Question: These Bindings don't seem to want to work anymore. They were working fine yesterday.
XAML:
'''
<ListBox Name="NotesList" Background="WhiteSmoke">
<ListBox.ItemTemplate>
<DataTemplate>
<TextBlock Text="{Binding Title}" />
</DataTemplate>
</ListBox.ItemTemplate>
</ListBox>
<TextBox x:Name="NoteTitle" Text="{Binding ElementName=NotesList, Path=SelectedItem.Title, Mode=TwoWay}" HorizontalAlignment="Stretch" VerticalAlignment="Top" Height="50" FontSize="24" Background="GhostWhite" />
<TextBox x:Name="NoteContents" AcceptsReturn="True" Text="{Binding ElementName=NotesList, Path=SelectedItem.Content, Mode=TwoWay}" HorizontalAlignment="Stretch" VerticalAlignment="Stretch" Margin="0, 50, 0, 0" />
'''
Code-behind (C#):
'''
public class NoteView
{
public string Title { get; set; }
public string Path { get; set; }
public string Note { get; set; }
}
'''
and as you can see from the code depicted in the image below, that it is correct and should work. You can also see below, that the contents of the files are being read/set, but it's just not updating the UI.
Any ideas what I am doing wrong? I've been at it for a while tonight, and am getting nowhere - I have no idea what's up with this code.

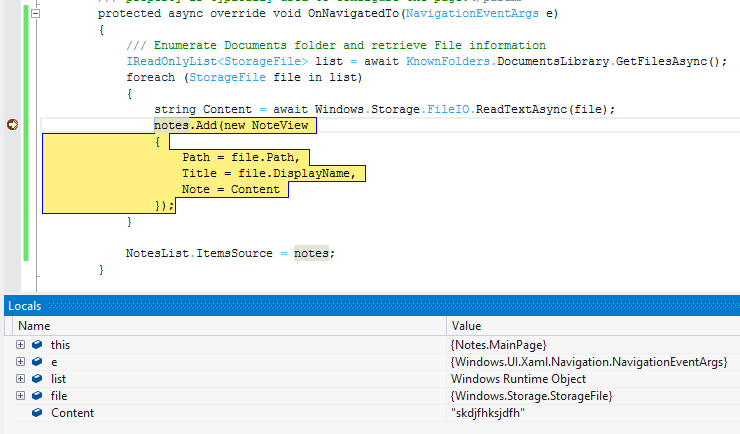
Answer: The Binding problem was due to confusion between this, and another, similar project I'm working on.
As you can see from the sample in my question, I set:
'Note = Content'
But, in my XAML, I set:
'Path=SelectedItem.Content' - which is wrong. I should be setting it like this:
'Path=SelectedItem.Note' - since that's what I'm trying to bind to.
So changing from Content to Note in XAML fixed it.